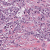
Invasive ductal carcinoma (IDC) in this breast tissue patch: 1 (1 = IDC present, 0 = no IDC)